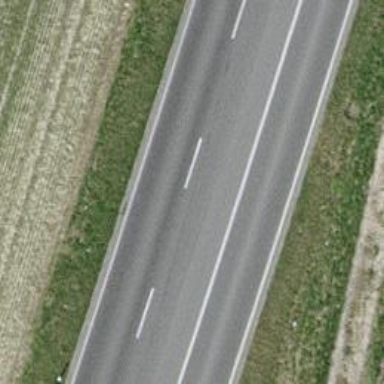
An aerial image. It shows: Asphalt road classified as primary highway.